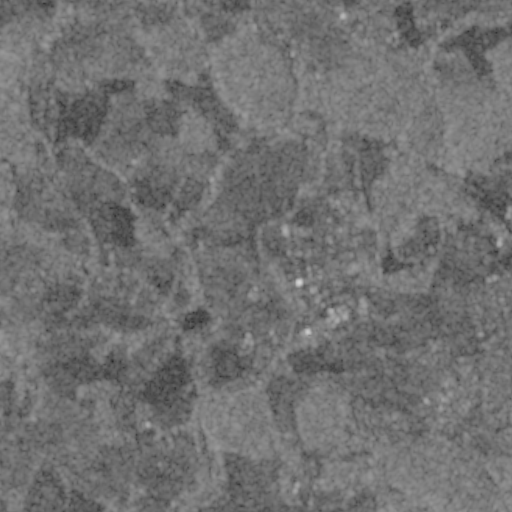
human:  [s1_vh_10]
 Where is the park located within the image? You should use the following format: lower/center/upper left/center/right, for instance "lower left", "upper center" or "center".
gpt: The park is located in the center right of the image.
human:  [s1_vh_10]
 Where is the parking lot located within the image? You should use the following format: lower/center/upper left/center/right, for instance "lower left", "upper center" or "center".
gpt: The parking lot is located in the center right of the image.
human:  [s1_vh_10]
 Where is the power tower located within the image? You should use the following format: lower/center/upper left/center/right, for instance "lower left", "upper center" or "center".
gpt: The power tower is located in the lower left of the image.
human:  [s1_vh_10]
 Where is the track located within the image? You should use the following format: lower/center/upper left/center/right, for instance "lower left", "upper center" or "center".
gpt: The track is located in the center right of the image.
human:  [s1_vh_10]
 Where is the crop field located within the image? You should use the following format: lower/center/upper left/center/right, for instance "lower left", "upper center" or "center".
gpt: There is no crop field in the image.

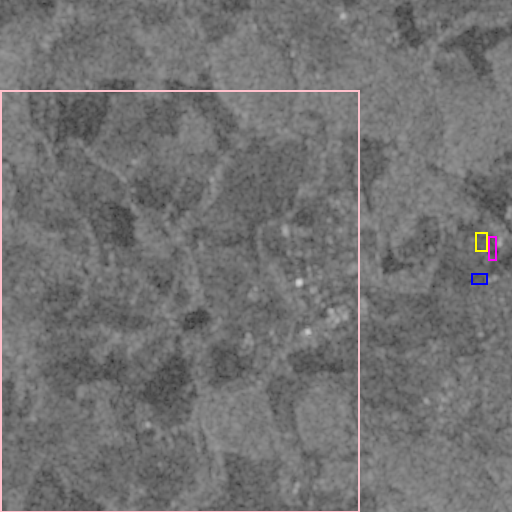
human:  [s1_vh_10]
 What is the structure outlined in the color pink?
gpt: The structure outlined in pink is a crop field.
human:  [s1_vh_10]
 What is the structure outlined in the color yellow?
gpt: The structure outlined in yellow is a park.
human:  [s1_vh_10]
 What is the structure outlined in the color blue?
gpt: The structure outlined in blue is a parking lot.
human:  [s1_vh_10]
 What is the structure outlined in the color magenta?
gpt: The structure outlined in magenta is a track.
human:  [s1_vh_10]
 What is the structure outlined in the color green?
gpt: There is no green outline.